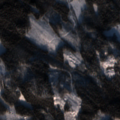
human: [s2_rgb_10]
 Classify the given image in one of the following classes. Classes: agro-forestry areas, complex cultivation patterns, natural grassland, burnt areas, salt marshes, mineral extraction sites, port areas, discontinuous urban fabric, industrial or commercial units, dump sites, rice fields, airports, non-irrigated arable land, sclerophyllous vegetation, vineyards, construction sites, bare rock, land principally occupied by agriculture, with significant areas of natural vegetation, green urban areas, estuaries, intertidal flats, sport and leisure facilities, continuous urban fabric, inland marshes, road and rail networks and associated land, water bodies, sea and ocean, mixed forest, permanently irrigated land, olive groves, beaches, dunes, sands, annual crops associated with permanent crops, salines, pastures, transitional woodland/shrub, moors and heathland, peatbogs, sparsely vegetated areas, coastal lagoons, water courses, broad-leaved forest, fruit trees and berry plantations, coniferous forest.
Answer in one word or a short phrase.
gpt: coniferous forest, mixed forest, transitional woodland/shrub